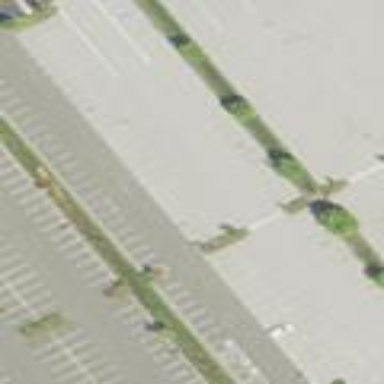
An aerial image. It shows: Parking space is available.